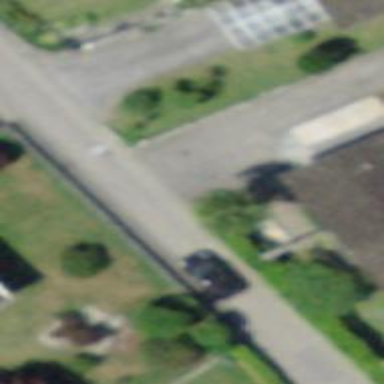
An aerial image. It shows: Alleyway designated as service road.